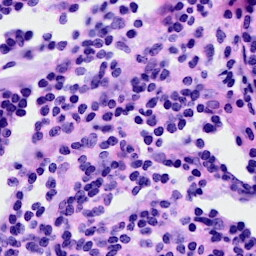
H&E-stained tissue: Breast